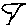
Label: bird